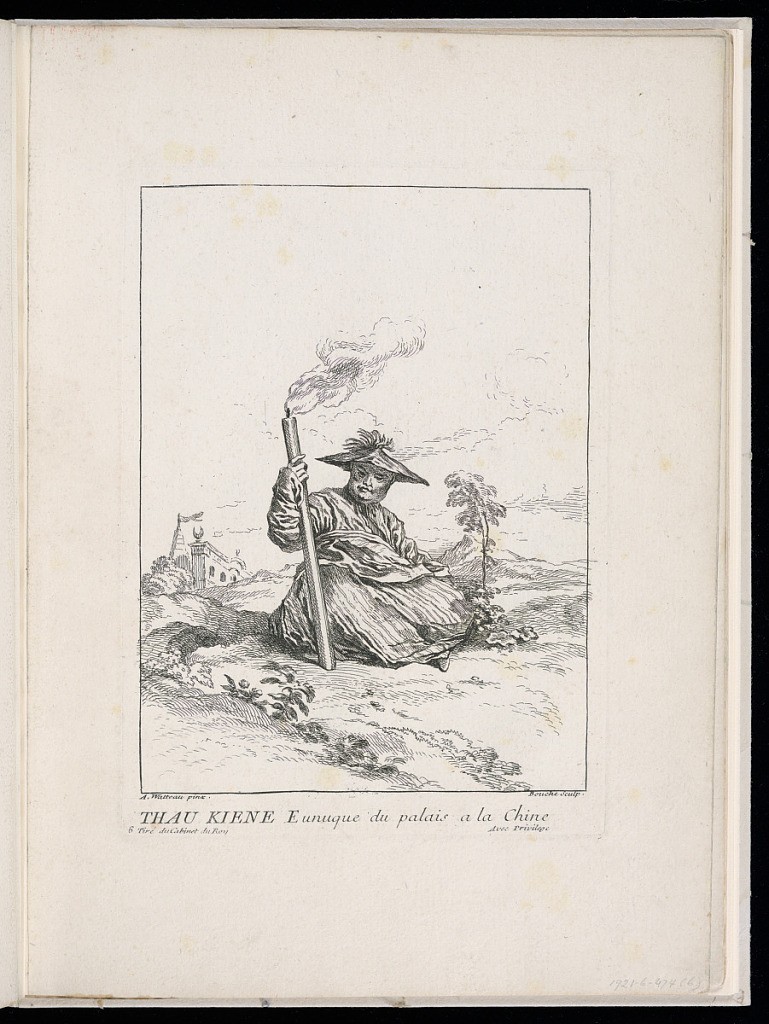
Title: THAU KIENE Eunuque du palais a la Chine
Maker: Antoine Watteau, French, 1684–1721
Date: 1731
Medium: Etching on laid paper
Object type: Print
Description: From a series of twelve prints, a Chinese man seated in a landscape, holding a torch in his right hand, buildings in the background. The plate is titled, signed, and numbered.